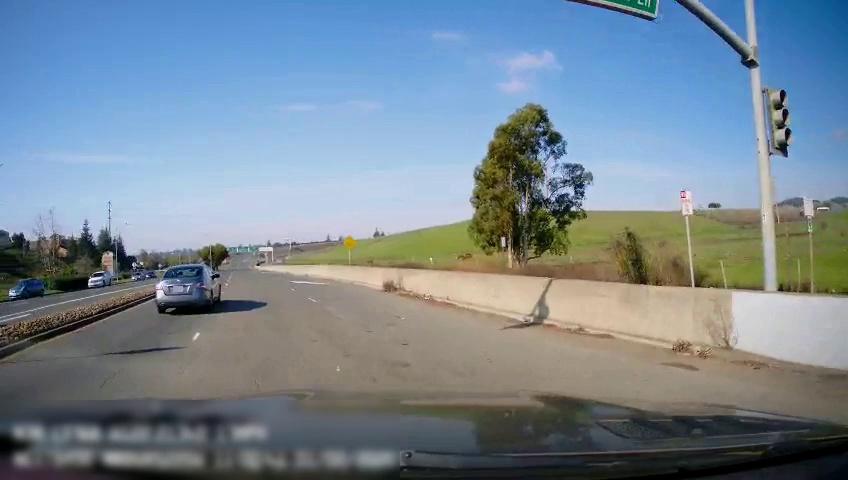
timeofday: Day
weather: Sunny
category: Drivable Space
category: Drivable Space
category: Vehicles | Car
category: Vehicles | Car
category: Vehicles | SUV
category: Vehicles | Car
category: Vehicles | Car
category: Lanes | Current Lane
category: Lanes | Alternate Lane
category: Lanes | Current Lane
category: Lanes | Opposite Lane
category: Lanes | Opposite Lane
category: Traffic | Lights
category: Traffic | Signs
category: Traffic | Signs
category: Traffic | Signs
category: Traffic | Signs
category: Traffic | Signs
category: Traffic | Signs